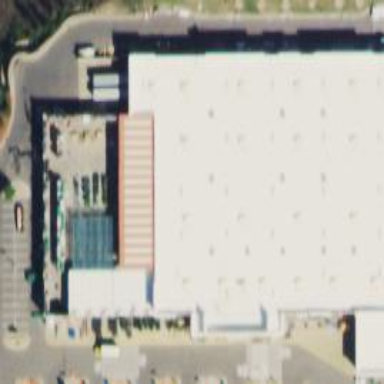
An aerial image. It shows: Retail building.